Question: How do i make my application appear here? :

some informations led me to put this code on my 'Manifest' () but it doesn't work. The thing is if i want to share an image from my gallery, i want to see my app on the list of app on the share list. Any pointers? please help.
'''
<activity
android:name="com.my.package.MyIntent"
android:label="@string/app_name"
android:screenOrientation="portrait" >
<intent-filter>
<action android:name="android.intent.action.ALL_APPS" />
<category android:name="android.intent.category.DEFAULT" />
<data android:mimeType="text/plain" />
</intent-filter>
</activity>
'''
Thank you :)
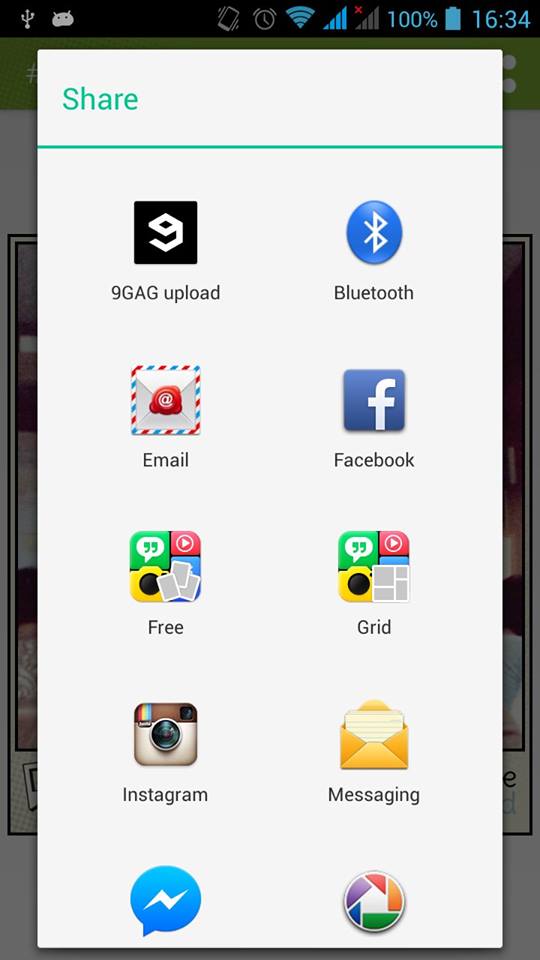
Answer: Try this way
'''
<activity
android:name="yourActivity"
android:icon="@drawable/ic_launcher"
android:label="test">
<intent-filter>
<action android:name="android.intent.action.MAIN" />
<category android:name="android.intent.category.LAUNCHER" />
</intent-filter>
<intent-filter>
<action android:name="android.intent.action.SEND" />
<category android:name="android.intent.category.DEFAULT" />
<data android:mimeType="image/*" />
</intent-filter>
<intent-filter>
<action android:name="android.intent.action.SEND" />
<category android:name="android.intent.category.DEFAULT" />
<data android:mimeType="text/plain" />
</intent-filter>
<intent-filter>
<action android:name="android.intent.action.SEND_MULTIPLE" />
<category android:name="android.intent.category.DEFAULT" />
<data android:mimeType="image/*" />
</intent-filter>
</activity>
'''
For more information go to <URL>